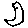
Label: moon